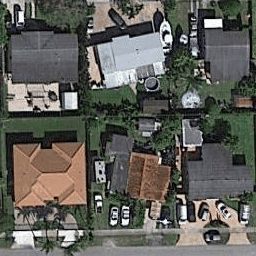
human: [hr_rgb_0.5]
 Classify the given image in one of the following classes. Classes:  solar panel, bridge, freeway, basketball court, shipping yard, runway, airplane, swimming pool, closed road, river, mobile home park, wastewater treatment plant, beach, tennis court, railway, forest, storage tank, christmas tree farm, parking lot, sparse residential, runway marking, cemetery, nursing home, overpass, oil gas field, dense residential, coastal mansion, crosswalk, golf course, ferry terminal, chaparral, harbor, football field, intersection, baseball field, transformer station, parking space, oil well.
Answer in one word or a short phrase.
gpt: dense residential